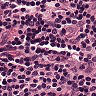
Metastatic tissue present: no